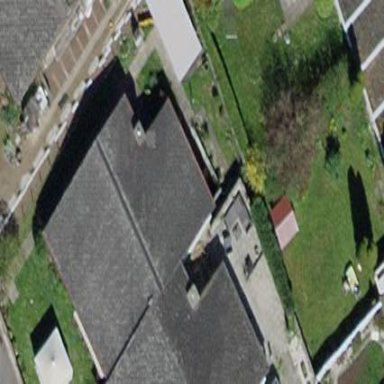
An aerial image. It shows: Terrace building.